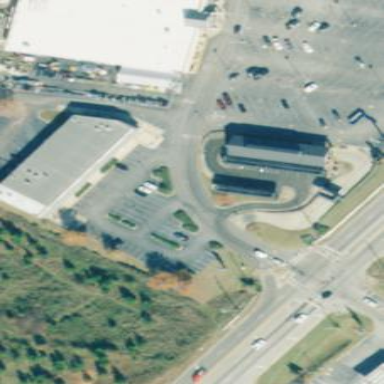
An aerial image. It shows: Retail area with car wash facility.